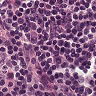
Metastatic tissue present: no